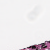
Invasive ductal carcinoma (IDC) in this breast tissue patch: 0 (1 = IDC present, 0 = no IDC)